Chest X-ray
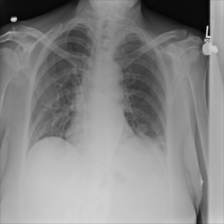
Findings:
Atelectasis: positive
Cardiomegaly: negative
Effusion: negative
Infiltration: negative
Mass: negative
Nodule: negative
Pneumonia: negative
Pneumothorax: negative
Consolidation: negative
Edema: negative
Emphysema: negative
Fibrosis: negative
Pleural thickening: negative
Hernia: negative